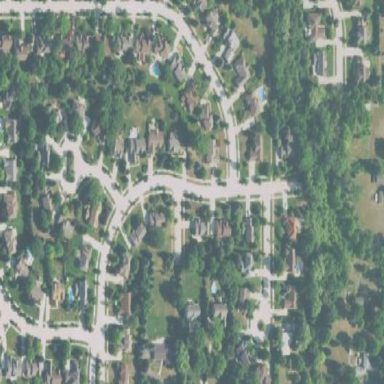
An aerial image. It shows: Single-family residential area.